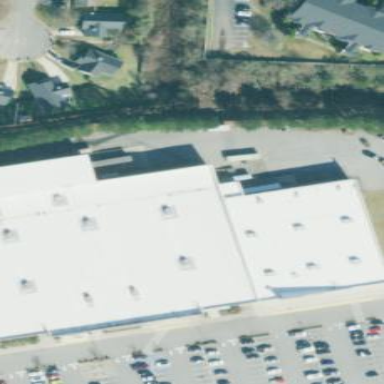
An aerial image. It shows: Retail building.